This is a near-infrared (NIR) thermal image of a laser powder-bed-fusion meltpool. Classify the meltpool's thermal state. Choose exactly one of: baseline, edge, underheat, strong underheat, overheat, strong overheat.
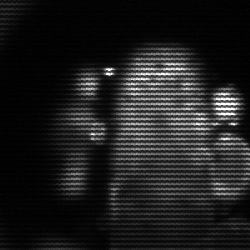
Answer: strong underheat